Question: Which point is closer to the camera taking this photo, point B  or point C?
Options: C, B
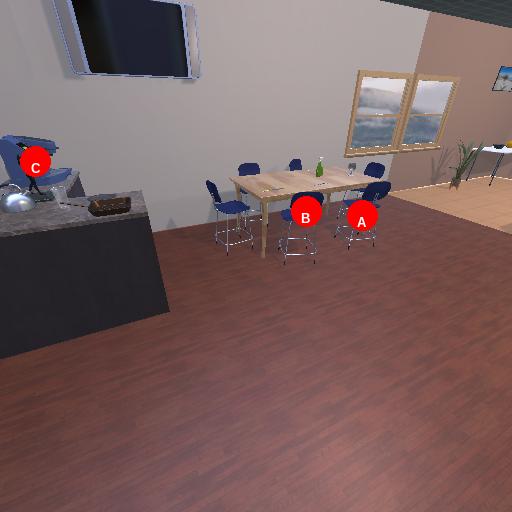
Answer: C